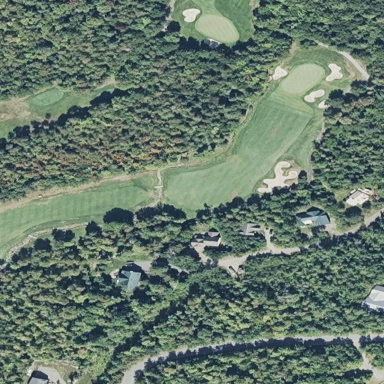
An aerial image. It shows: Water hazard on golf course. The hazard is natural water feature.